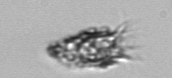
Label: Tintinnopsis